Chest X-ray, AP view. Patient: 33 years old, sex M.
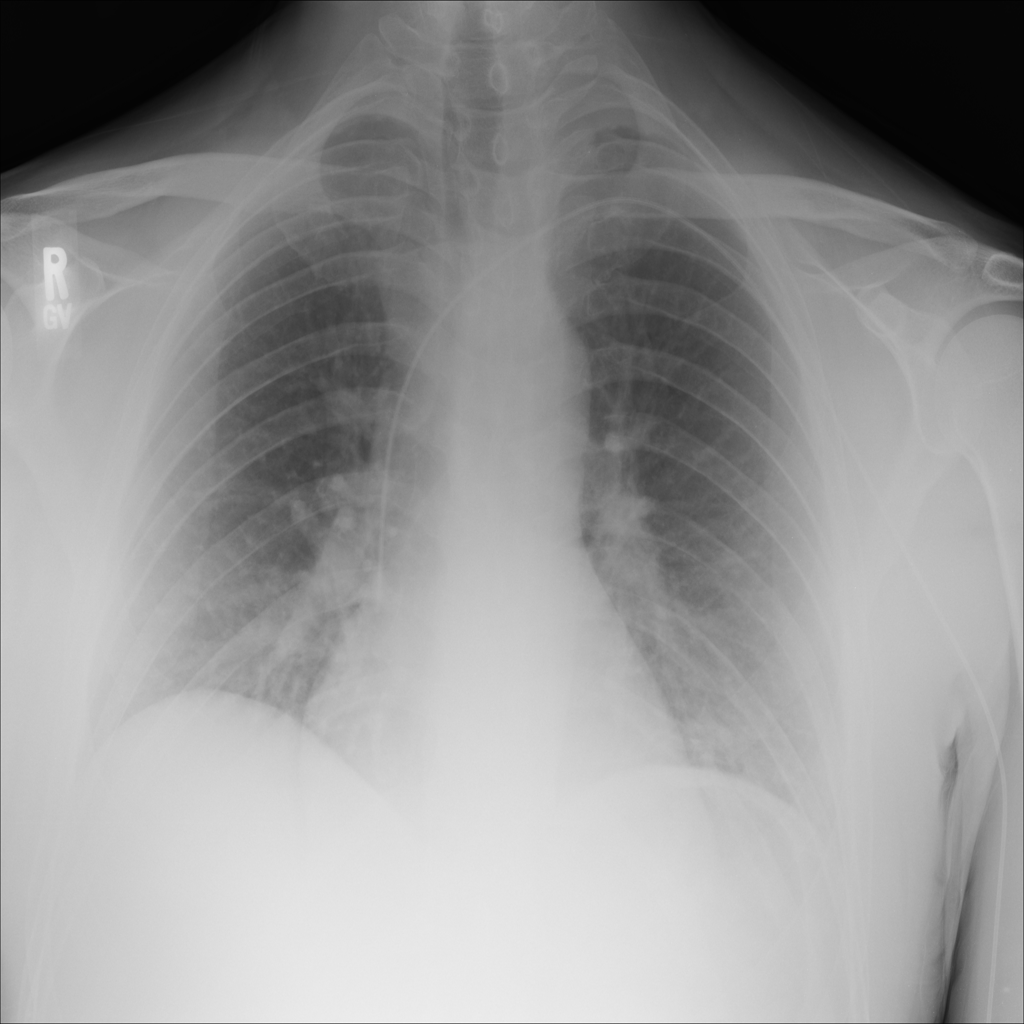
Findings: No Finding